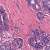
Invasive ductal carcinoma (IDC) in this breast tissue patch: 0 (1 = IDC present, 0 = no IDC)